Aerial crown-view tile of a tropical tree (Barro Colorado Island, Panama), acquired 20241216:
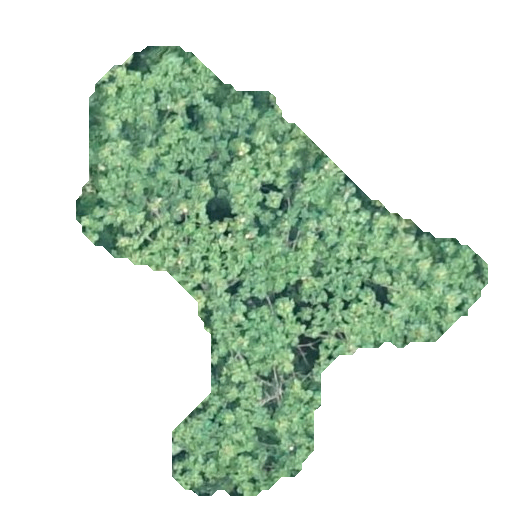
Species: Ochroma pyramidale
GBIF accepted scientific name: Ochroma pyramidale
Crown area: 131.004 m²